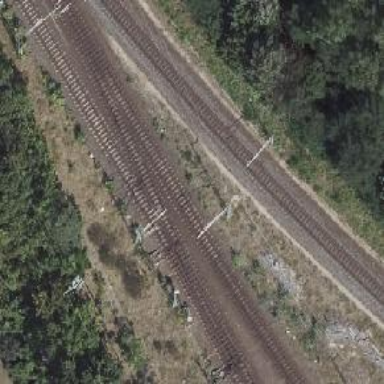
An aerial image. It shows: Rail siding with electrified contact lines for trains.